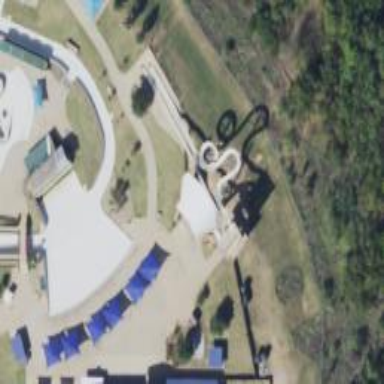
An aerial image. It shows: Water slide attraction.